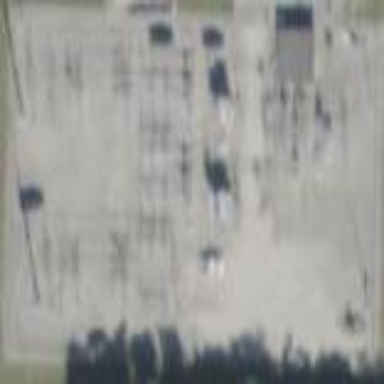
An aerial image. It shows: Outdoor distribution power substation.